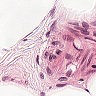
Metastatic tissue present: no